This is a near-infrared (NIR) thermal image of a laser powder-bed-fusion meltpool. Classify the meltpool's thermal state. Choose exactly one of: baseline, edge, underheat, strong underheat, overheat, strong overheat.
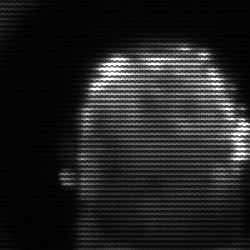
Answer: baseline